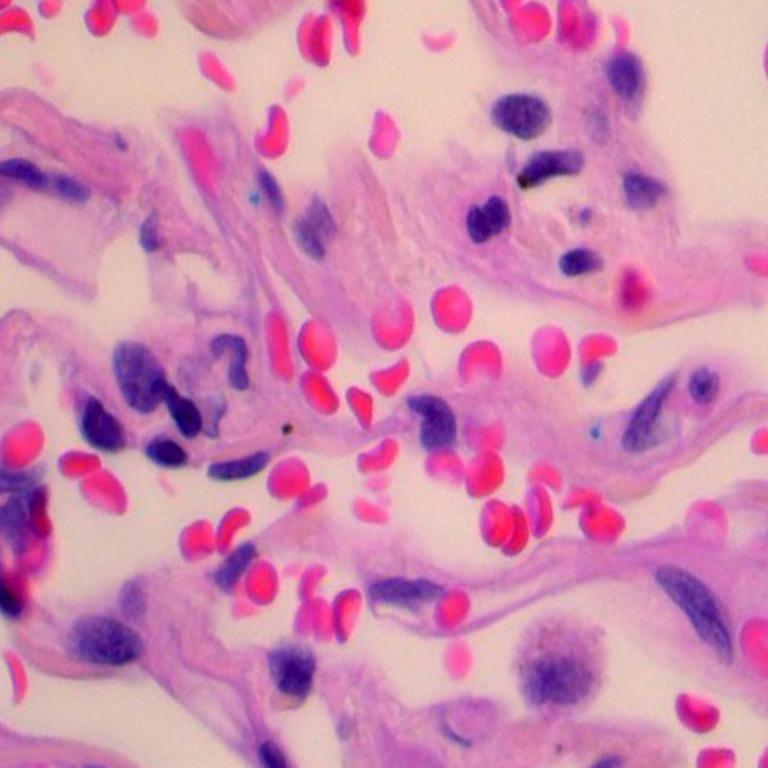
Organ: lung
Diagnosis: benign